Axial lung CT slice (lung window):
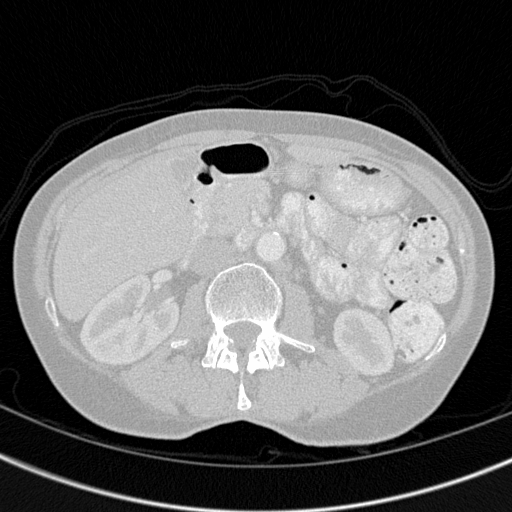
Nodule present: no